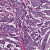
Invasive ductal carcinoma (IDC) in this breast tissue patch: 1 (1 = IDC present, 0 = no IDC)